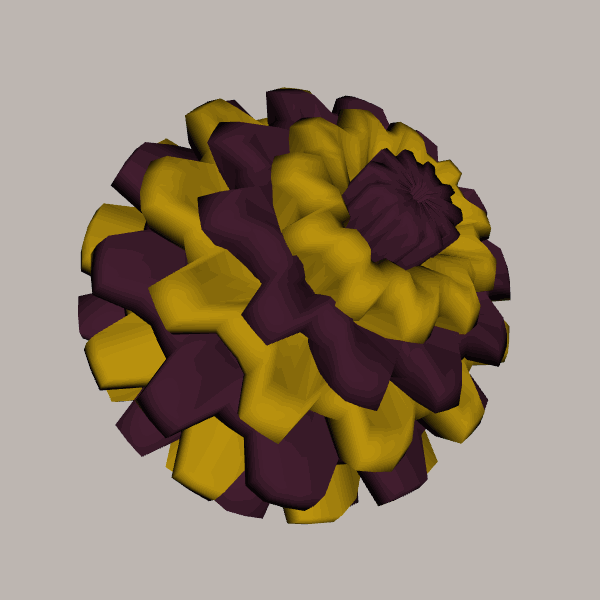
Background: light